Question: i have to implement a custom dialog that should look like this and should have a special position, like i need to attach it to some component.
Could you be so kind to give me some implementation ideas?
I was thinking about overwriting the existing Android Dialog component but i am not sure i can achieve this functionality just like that.
Any link reference or idea is highly appreciated.

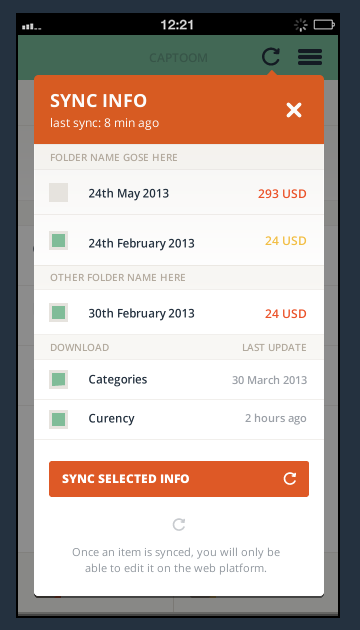
Answer: make a class which is subclass of 'Dialog' class and set your custom view by 'setContentView' in it, this will make your code bit cleaner. see the sample over here
<URL>